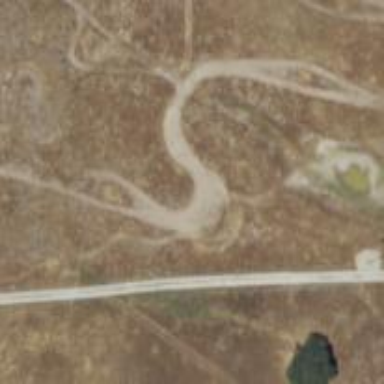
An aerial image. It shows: Dirt raceway.